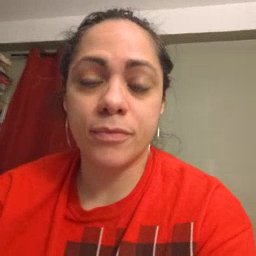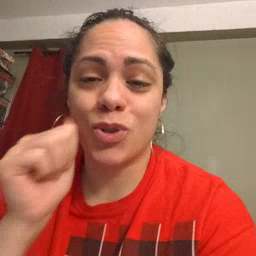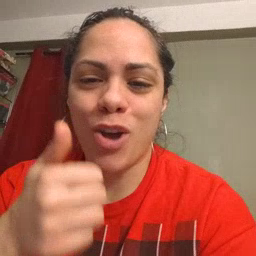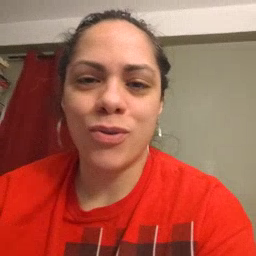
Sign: tomorrow